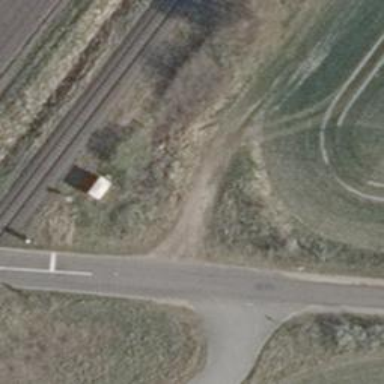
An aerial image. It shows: Grass track with grade3 tracktype.